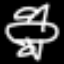
Label: airplane